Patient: sex M, age 48
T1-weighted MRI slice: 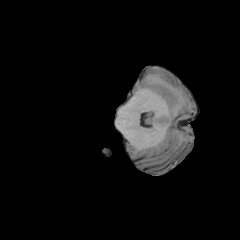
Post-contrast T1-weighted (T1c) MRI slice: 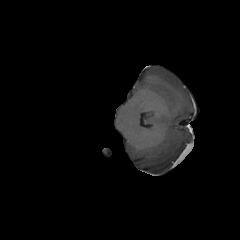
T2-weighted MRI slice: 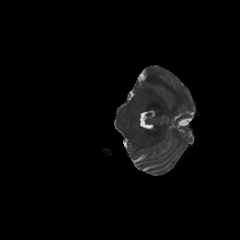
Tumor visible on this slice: no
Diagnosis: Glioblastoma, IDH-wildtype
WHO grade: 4